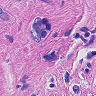
Metastatic tissue present: yes